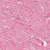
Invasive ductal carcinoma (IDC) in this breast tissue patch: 0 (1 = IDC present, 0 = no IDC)